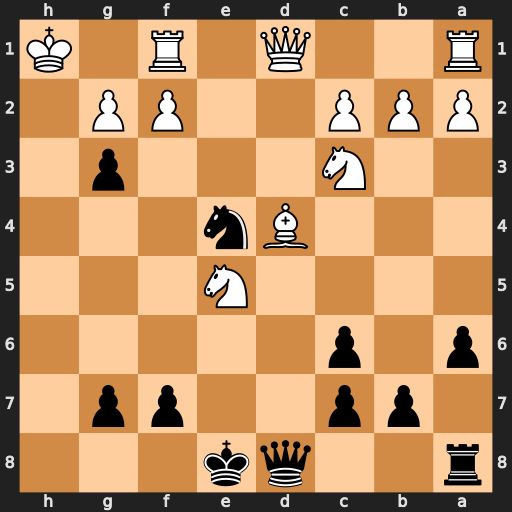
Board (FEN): r2qk3/1pp2pp1/p1p5/4N3/3Bn3/2N3p1/PPP2PP1/R2Q1R1K
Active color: b
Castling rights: q
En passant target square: -
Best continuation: Qh4+ Kg1 Qh2#